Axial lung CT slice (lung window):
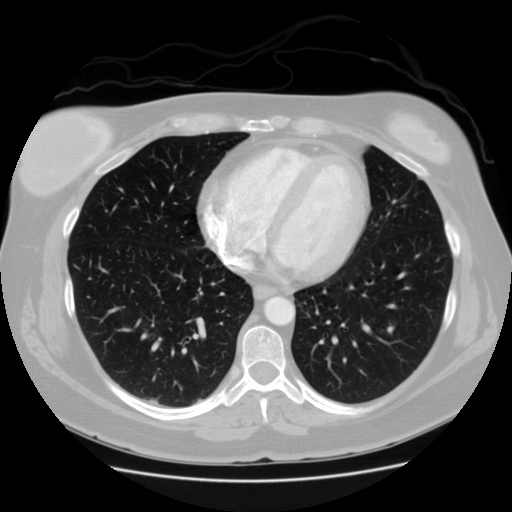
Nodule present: no